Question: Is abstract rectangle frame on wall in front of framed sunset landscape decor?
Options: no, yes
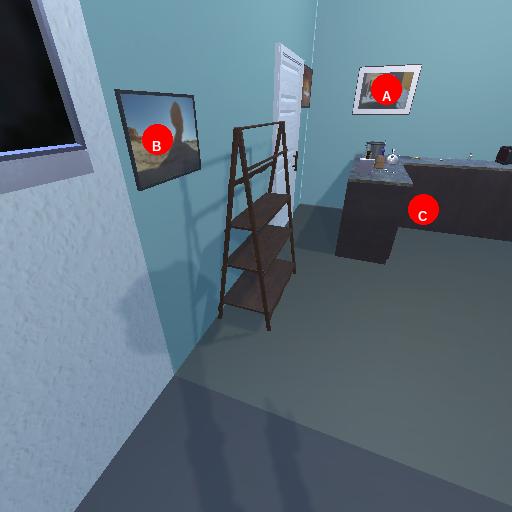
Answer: no